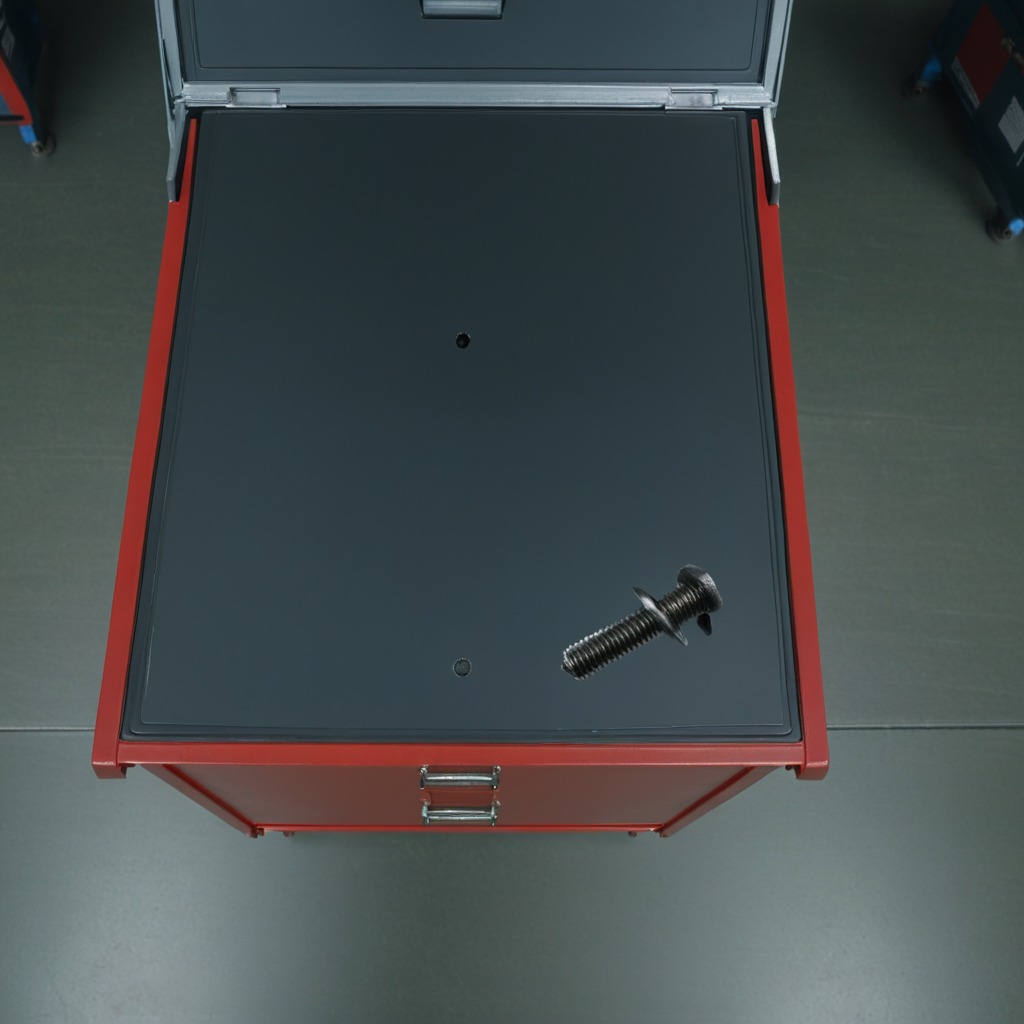
A metal screw is lying on a toolbox surface in an airplane hangar workshop 8K.